Aerial crown-view tile of a tropical tree (Barro Colorado Island, Panama), acquired 20250915:
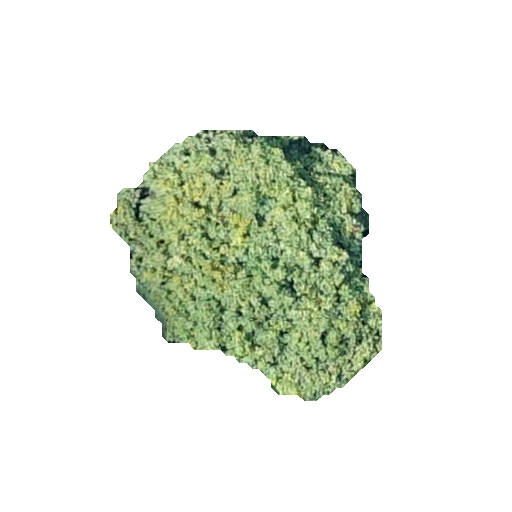
Species: Protium stevensonii
GBIF accepted scientific name: Tetragastris panamensis
Crown area: 74.253 m²